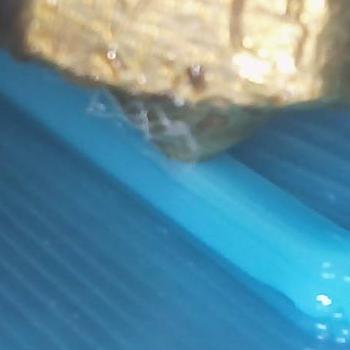
Flow rate: 158%